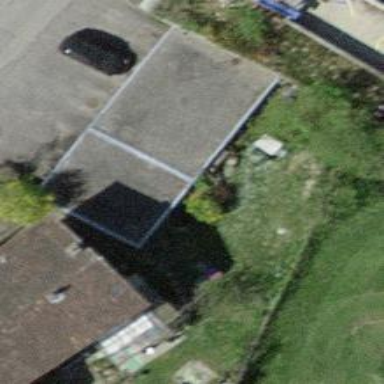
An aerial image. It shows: Group of garages.